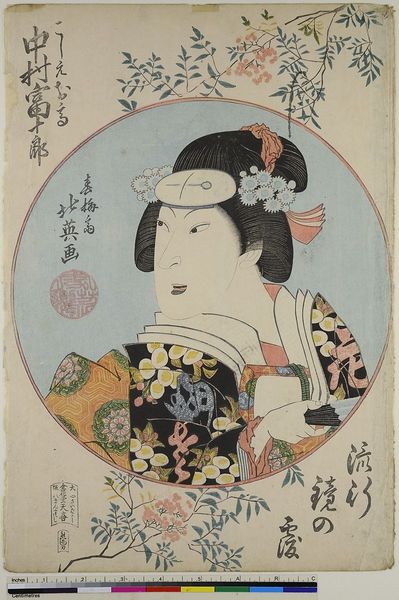
Titel: Der Schauspieler Nakamura Tomijuro II als Koshimoto Otaka
Künstler: Shunbaisai Hokuei
Standort: Hamburg
Institution: Museum für Kunst und Gewerbe Hamburg
Schlagwörter: baum, blau, blätter, gelb, grün, frau, schwarz, zeichnung, blüten, gesicht, zweige, theater, brustbild, rund, holzschnitt, japan, dreiviertelansicht, japanisch, schriftzeichen, tusche, asien, geisha, druckgraphik, druckgrafik, zeit, schauspieler, farbholzschnitt, schauspielerin, kimono, kirschblüten, kabuki, traditionell, edo, reproduktionen, druckerzeugnisse, pflanzenornamente, theateraufführung, ukiyo, prägedruck, reliefdruck, blütenzweige